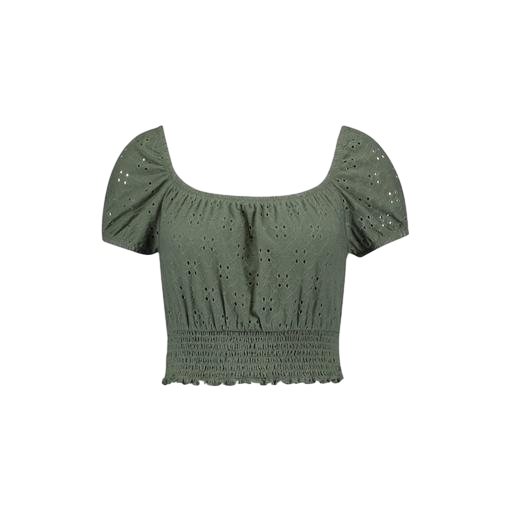
green crop top, short-sleeve top only macy, embroidered top green, white background